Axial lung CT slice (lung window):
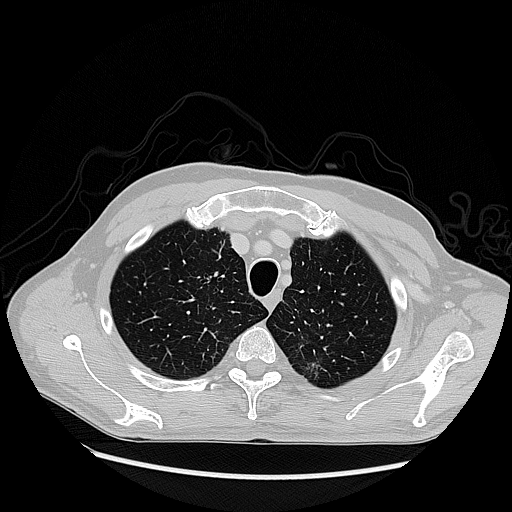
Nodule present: no